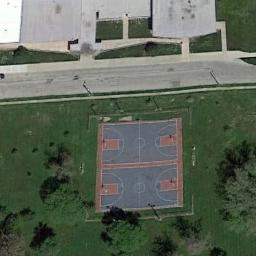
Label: basketball_court